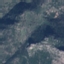
Land use / land cover: HerbaceousVegetation